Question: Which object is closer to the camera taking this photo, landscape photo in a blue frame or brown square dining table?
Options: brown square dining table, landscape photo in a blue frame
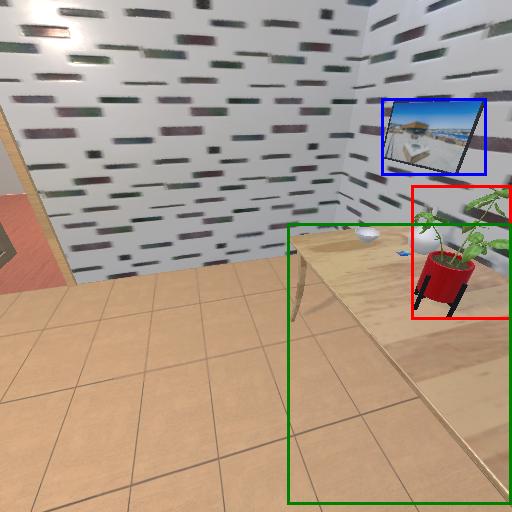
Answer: brown square dining table